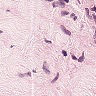
Metastatic tissue present: no